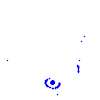
Particle: electron